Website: bh-photo
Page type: payment
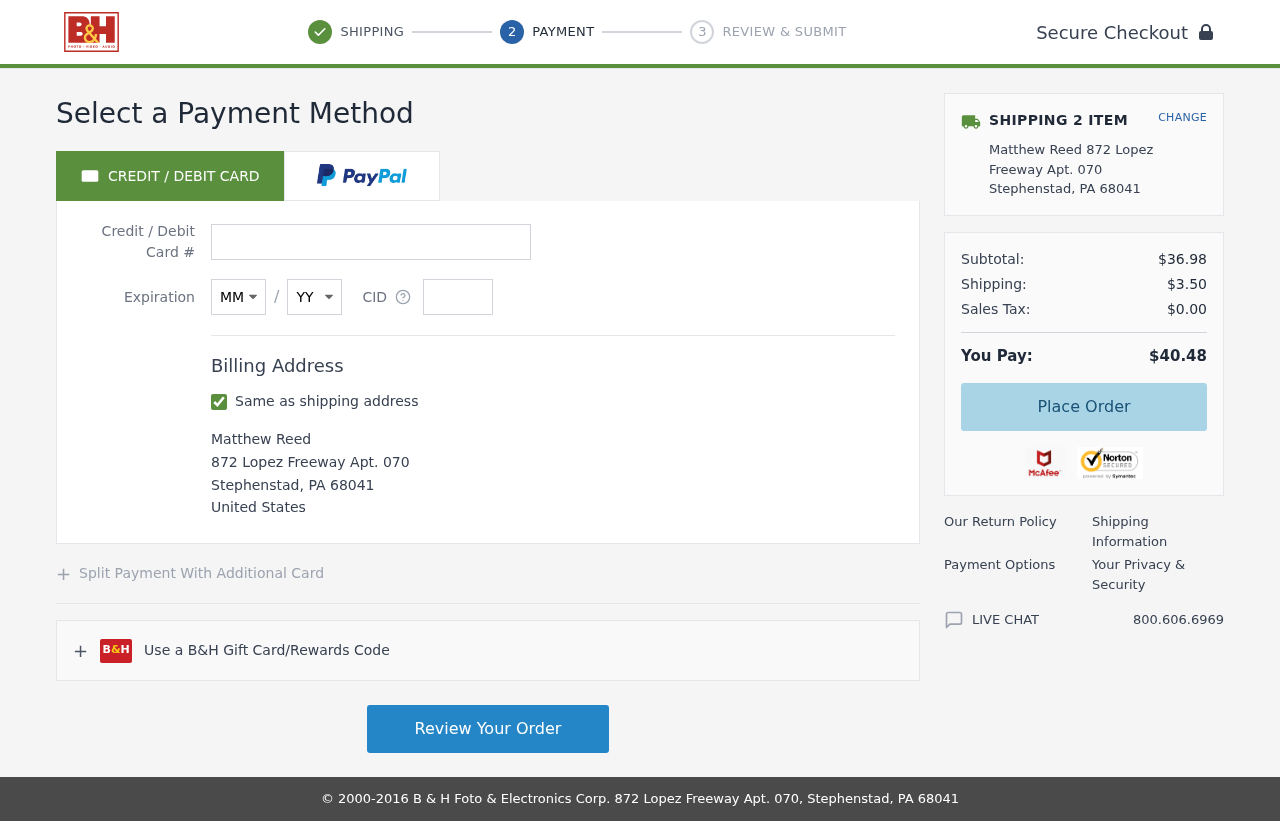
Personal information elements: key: PII_CARD_CVV
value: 168
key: PII_CARD_EXPIRY_MONTH
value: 04
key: PII_CARD_EXPIRY_YEAR
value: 30
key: PII_CARD_NUMBER
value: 2499 6734 6923 2639
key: PII_CITY
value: Stephenstad
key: PII_COUNTRY
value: United States
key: PII_FULLNAME
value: Matthew Reed
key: PII_POSTCODE
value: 68041
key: PII_STATE_ABBR
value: PA
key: PII_STREET
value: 872 Lopez Freeway Apt. 070
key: PII_FULLNAME2
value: Matthew Reed
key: PII_CITY2
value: Stephenstad
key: PII_STATE_ABBR2
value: PA
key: PII_POSTCODE_FULL
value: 68041
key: PII_POSTCODE_NUMERIC
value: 68041
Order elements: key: ORDER_NUM_ITEMS
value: SHIPPING 2 ITEM
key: ORDER_SUBTOTAL
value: $36.98
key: ORDER_SHIPPING_COST
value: $3.50
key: ORDER_TAX
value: $0.00
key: ORDER_TOTAL
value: $40.48